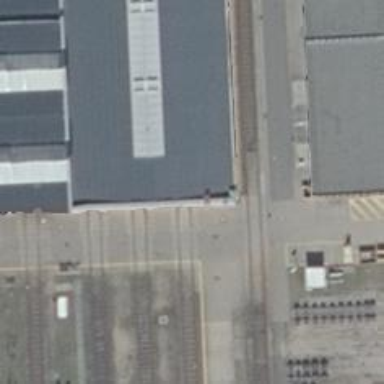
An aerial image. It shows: Signal on the railway track.